Field crop: maize
Growth stage: 2
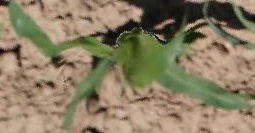
Species: maize